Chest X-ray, PA view. Patient: 38 years old, sex F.
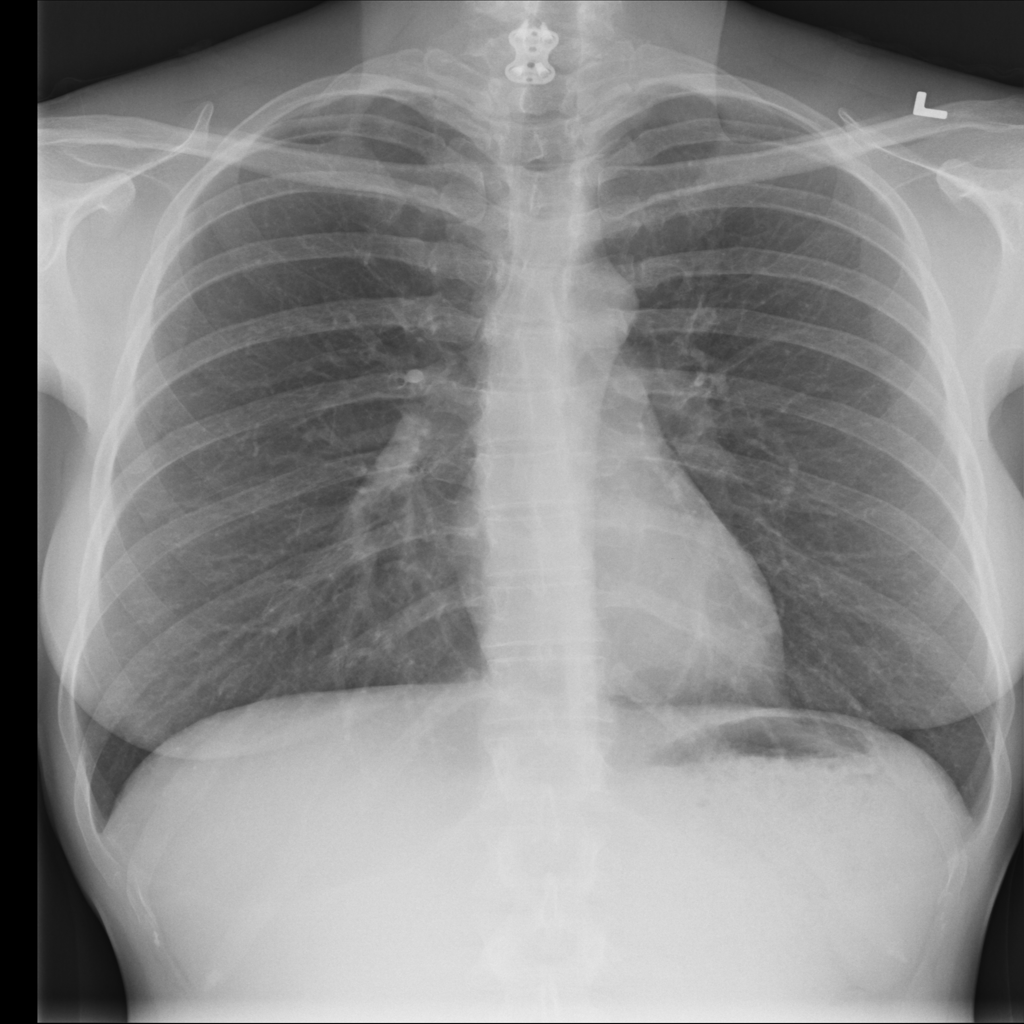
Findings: No Finding